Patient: sex M, age 74
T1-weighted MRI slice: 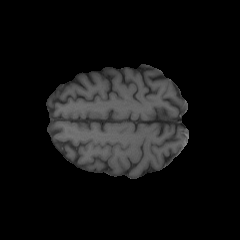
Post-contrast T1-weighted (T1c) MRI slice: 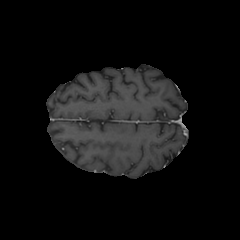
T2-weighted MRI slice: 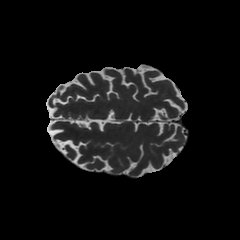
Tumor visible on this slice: no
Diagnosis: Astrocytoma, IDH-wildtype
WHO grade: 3